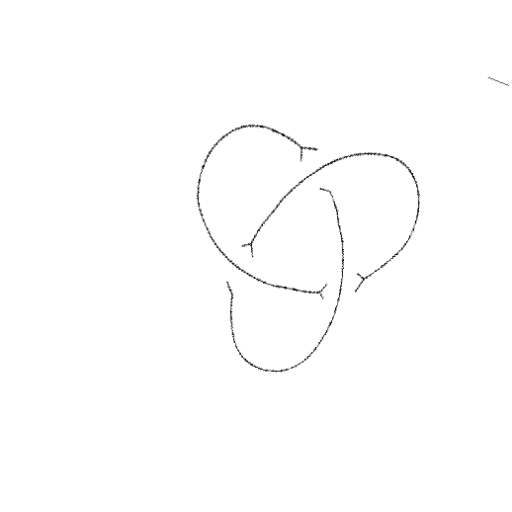
Crossing number: 3